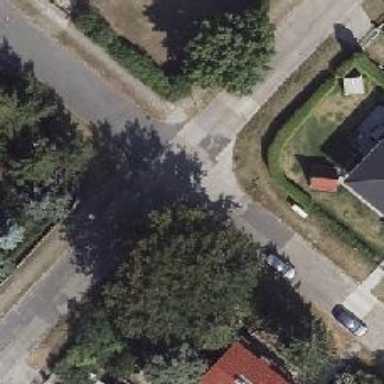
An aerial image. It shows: Residential road with concrete surface.